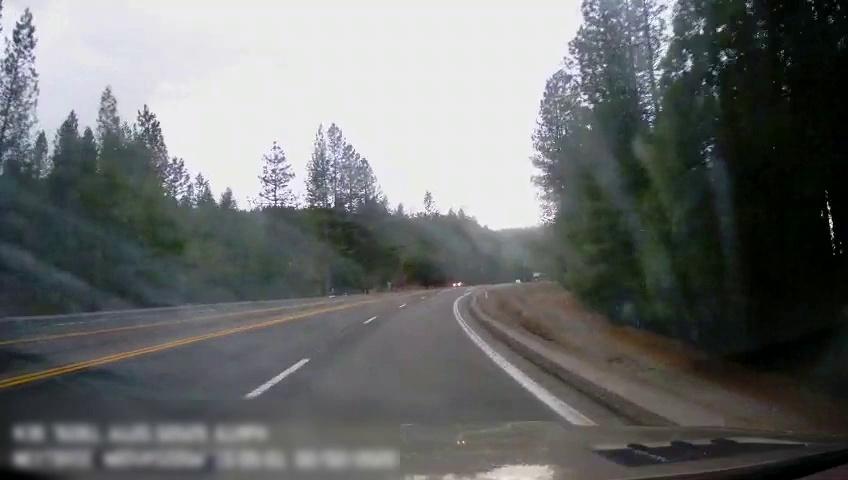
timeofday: Day
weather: Cloudy
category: Drivable Space
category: Lanes | Opposite Lane
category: Lanes | Opposite Lane
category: Lanes | Opposite Lane
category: Lanes | Alternate Lane
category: Lanes | Current Lane
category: Lanes | Current Lane